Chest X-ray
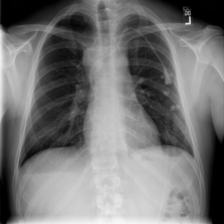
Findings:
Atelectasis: negative
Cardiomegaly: negative
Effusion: negative
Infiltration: negative
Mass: negative
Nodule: negative
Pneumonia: negative
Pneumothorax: negative
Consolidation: positive
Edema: negative
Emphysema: negative
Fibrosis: negative
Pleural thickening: negative
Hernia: negative